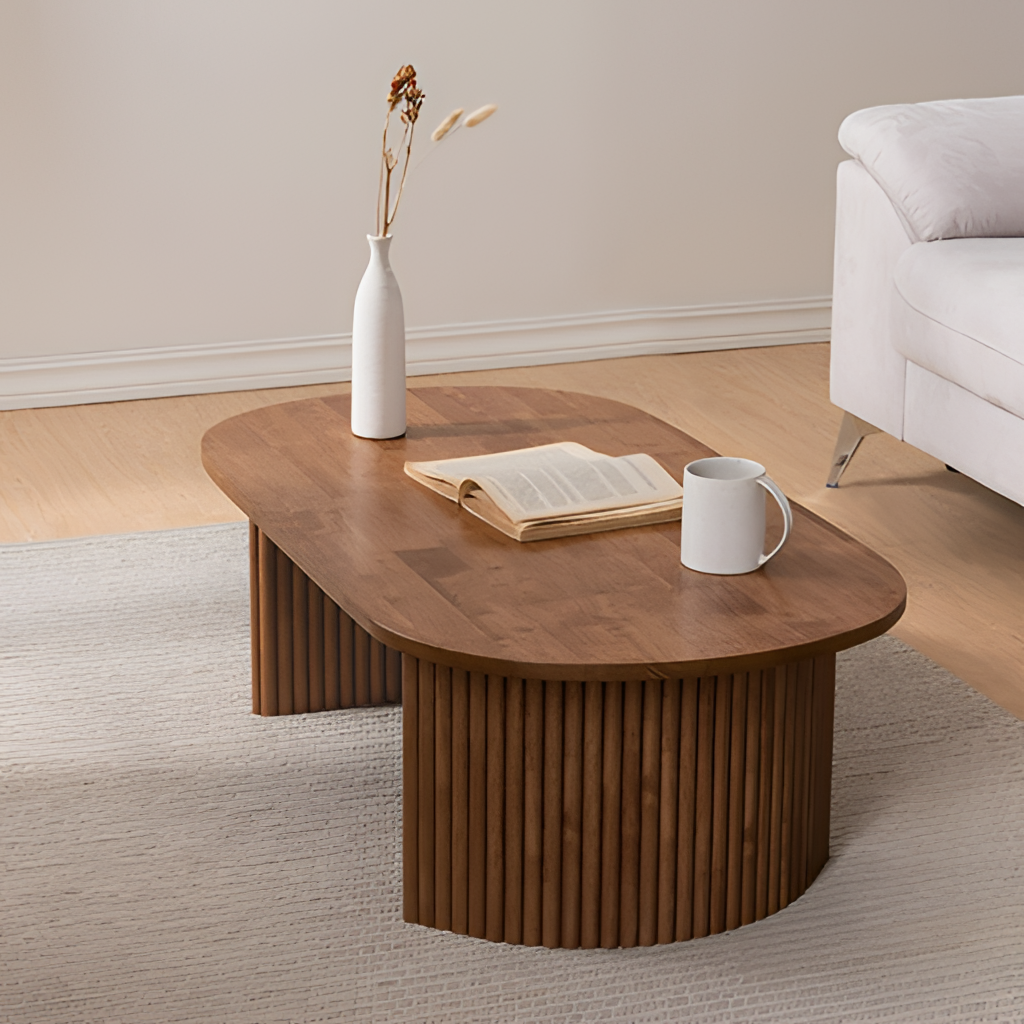
wood coffee table, living room, beige wood flooring, with plank pattern, beige paint wallpaper, with solid pattern, contemporary